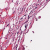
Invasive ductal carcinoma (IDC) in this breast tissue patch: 0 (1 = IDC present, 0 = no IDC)